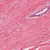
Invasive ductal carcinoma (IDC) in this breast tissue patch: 0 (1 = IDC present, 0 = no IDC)